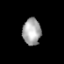
Tissue: prostate
Cell type: Epithelial cells
Senescence score: 0.306
Nuclear area (px): 483
Mean DAPI intensity: 165.65